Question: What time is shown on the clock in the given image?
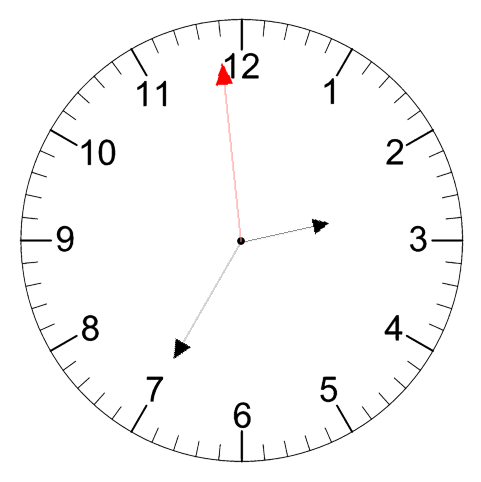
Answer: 02:34:59